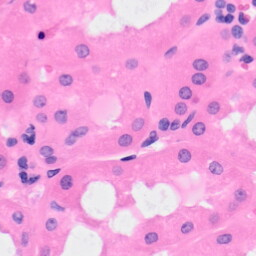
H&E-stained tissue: Kidney